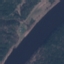
Label: River